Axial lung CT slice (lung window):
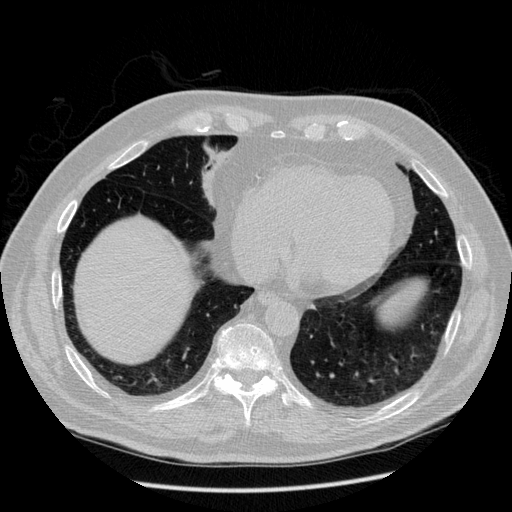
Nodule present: no